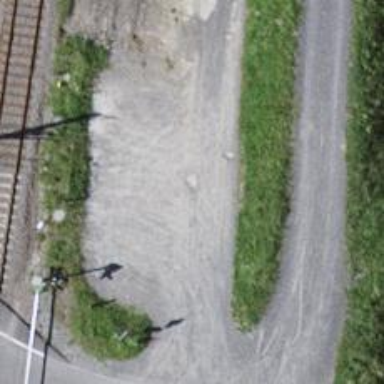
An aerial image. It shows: Uncontrolled crossing with central island on the road.